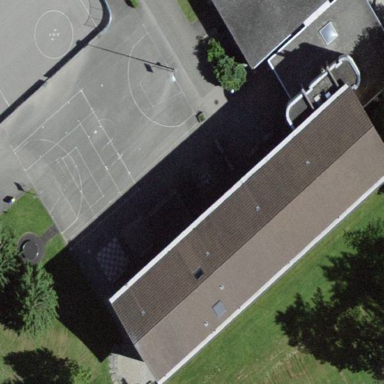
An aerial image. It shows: Asphalt basketball court on pitch.